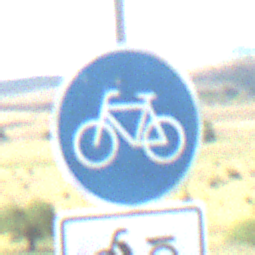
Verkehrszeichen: Radweg
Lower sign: EinspurigeFahrzeugeFrei2
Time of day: Midday
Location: Outdoor (Nature)
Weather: PartlyCloudy
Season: NotSpecified
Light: Natural